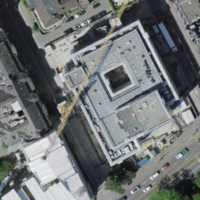
EUNIS habitat code: 54
Species observed at this site:
Columba livia
Cygnus olor
Passer domesticus
Fulica atra
Mareca strepera
Anas platyrhynchos